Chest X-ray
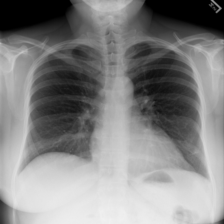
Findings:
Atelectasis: negative
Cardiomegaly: negative
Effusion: negative
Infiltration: negative
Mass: negative
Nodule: negative
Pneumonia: negative
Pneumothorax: negative
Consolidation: negative
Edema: negative
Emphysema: negative
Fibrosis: negative
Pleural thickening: negative
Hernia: negative